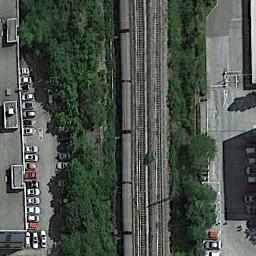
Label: railway